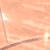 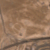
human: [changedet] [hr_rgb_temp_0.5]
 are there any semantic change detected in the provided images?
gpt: A highway appeared in the desert.